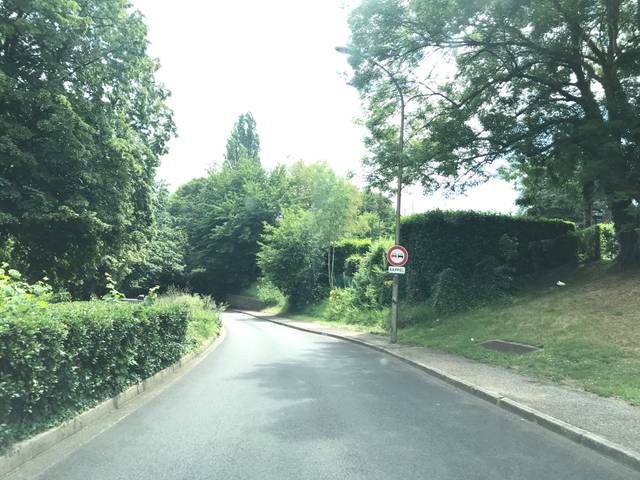
Region: France
Coordinates: 49.465, 1.087